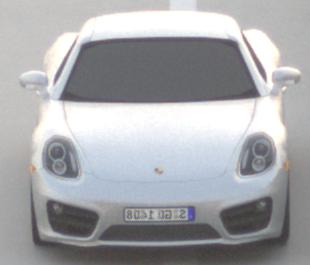
Make: Porsche
Model: Cayman
Detailed model: Cayman (981C)
Model produced from: 2013/03
Model produced until: 2014/04
Doors: 2
Color: white
Road condition: dry road
Daytime: dawn
Contrast: low contrast